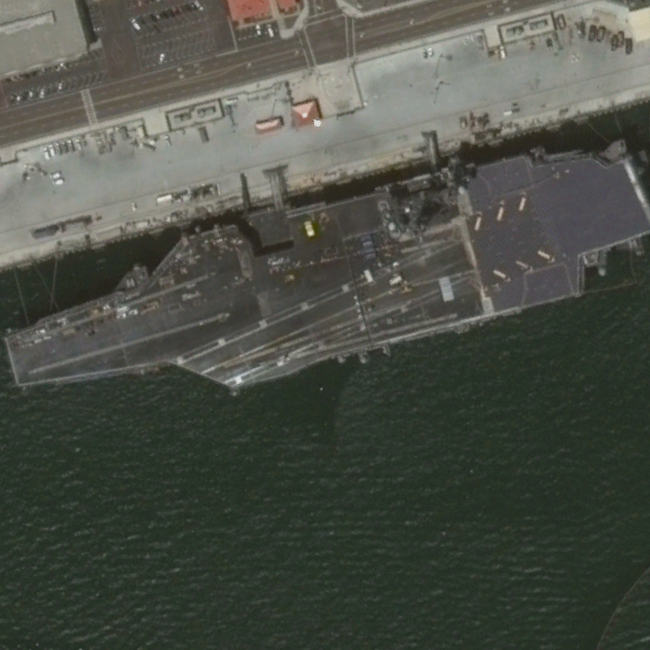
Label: aircraft_carrier